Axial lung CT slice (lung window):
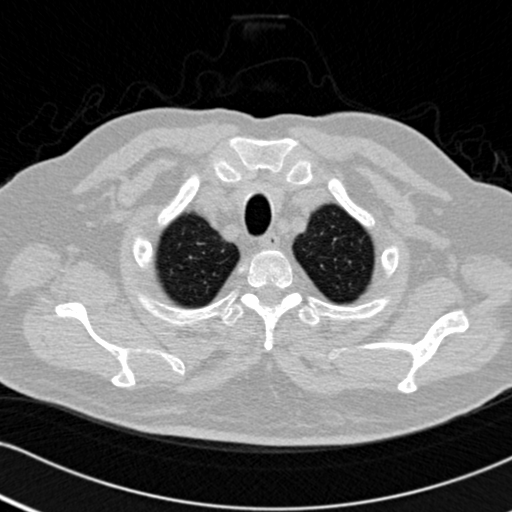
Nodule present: no